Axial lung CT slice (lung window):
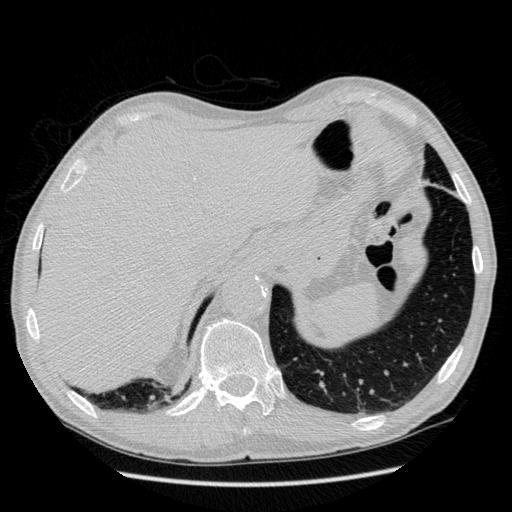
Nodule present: no